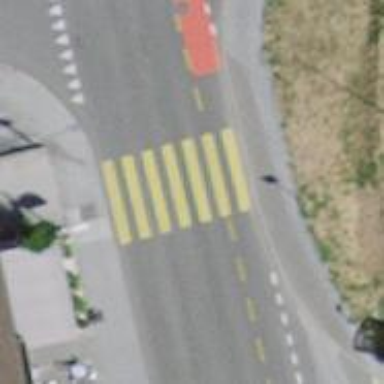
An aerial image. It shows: Marked road crossing.